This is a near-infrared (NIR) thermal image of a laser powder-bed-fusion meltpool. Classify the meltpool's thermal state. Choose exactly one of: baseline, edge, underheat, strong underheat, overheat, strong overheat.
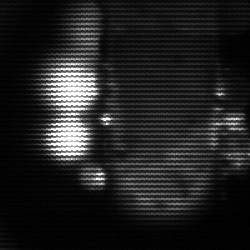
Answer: strong underheat